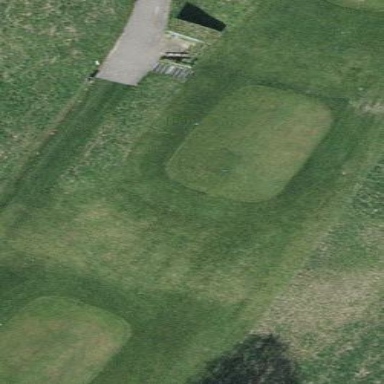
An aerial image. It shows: Golf tee on grassy land.